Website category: phone
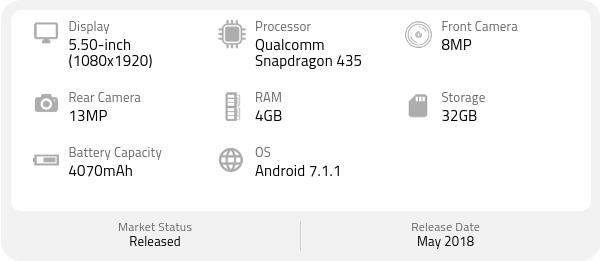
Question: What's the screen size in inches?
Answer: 5.50-inch

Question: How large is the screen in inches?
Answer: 5.50-inch

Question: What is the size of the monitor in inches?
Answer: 5.50-inch

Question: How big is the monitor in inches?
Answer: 5.50-inch

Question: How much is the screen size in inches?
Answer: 5.50-inch

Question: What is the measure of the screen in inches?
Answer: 5.50-inch

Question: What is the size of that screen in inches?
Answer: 5.50-inch

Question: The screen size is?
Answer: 5.50-inch

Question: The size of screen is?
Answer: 5.50-inch

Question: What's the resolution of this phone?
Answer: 1080x1920

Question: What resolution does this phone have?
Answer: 1080x1920

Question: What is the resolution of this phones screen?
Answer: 1080x1920

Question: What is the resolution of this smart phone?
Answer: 1080x1920

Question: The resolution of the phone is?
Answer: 1080x1920

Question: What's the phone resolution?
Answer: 1080x1920

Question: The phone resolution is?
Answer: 1080x1920

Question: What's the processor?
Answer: Qualcomm Snapdragon 435

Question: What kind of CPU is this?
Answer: Qualcomm Snapdragon 435

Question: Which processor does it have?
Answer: Qualcomm Snapdragon 435

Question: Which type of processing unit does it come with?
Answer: Qualcomm Snapdragon 435

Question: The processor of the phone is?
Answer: Qualcomm Snapdragon 435

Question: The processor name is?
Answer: Qualcomm Snapdragon 435

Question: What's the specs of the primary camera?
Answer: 13MP

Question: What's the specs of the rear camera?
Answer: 13MP

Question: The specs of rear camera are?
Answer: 13MP

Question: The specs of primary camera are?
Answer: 13MP

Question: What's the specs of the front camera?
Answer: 8MP

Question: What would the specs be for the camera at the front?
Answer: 8MP

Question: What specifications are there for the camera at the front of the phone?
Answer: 8MP

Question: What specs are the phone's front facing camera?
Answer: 8MP

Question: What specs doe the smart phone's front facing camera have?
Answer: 8MP

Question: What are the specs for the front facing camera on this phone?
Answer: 8MP

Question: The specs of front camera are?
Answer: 8MP

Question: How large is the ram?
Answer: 4GB

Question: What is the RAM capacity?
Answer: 4GB

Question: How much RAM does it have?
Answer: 4GB

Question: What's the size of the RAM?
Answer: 4GB

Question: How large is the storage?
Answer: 32GB

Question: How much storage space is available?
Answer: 32GB

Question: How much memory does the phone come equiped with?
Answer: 32GB

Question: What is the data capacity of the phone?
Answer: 32GB

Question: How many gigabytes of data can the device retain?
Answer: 32GB

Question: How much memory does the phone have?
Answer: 32GB

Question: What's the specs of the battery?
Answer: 4070mAh

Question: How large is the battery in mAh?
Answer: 4070mAh

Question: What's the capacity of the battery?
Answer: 4070mAh

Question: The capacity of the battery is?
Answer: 4070mAh

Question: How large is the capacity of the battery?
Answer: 4070mAh

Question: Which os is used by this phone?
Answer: Android 7.1.1

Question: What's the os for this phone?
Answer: Android 7.1.1

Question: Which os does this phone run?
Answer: Android 7.1.1

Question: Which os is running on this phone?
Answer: Android 7.1.1

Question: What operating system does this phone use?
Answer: Android 7.1.1

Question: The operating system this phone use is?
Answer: Android 7.1.1

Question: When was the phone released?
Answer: May 2018

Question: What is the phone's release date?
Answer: May 2018

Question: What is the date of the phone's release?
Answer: May 2018

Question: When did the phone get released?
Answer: May 2018

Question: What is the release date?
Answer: May 2018

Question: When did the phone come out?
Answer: May 2018

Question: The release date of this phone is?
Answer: May 2018